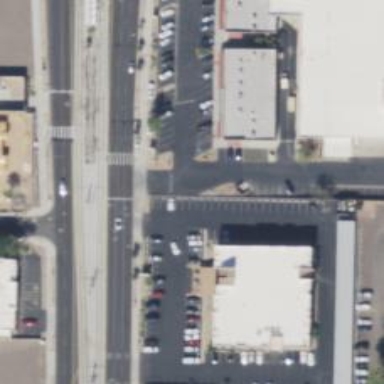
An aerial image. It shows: Solid stop line on the road marking.